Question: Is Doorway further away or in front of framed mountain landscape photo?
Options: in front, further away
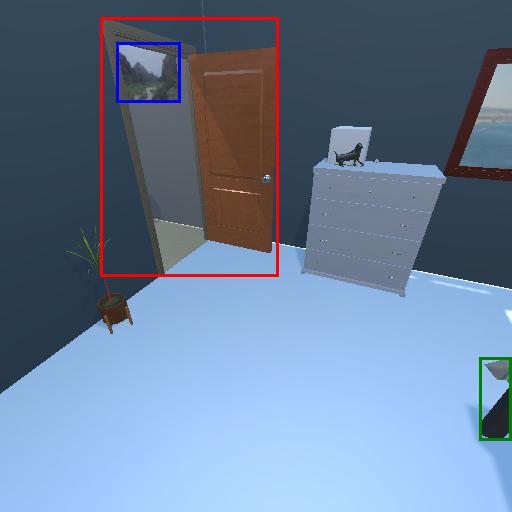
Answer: in front